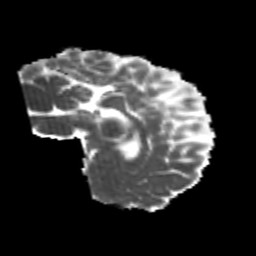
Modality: MD
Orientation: sagittal
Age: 26
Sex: male
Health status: healthy
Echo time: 0.074 s